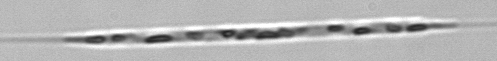
Label: Rhizosolenia